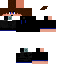
A male human skin with dark skin, wearing brown long hair dressed in a blue hoodie and black pants, featuring a closed mouth.